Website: apple-inc
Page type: customer-info-address
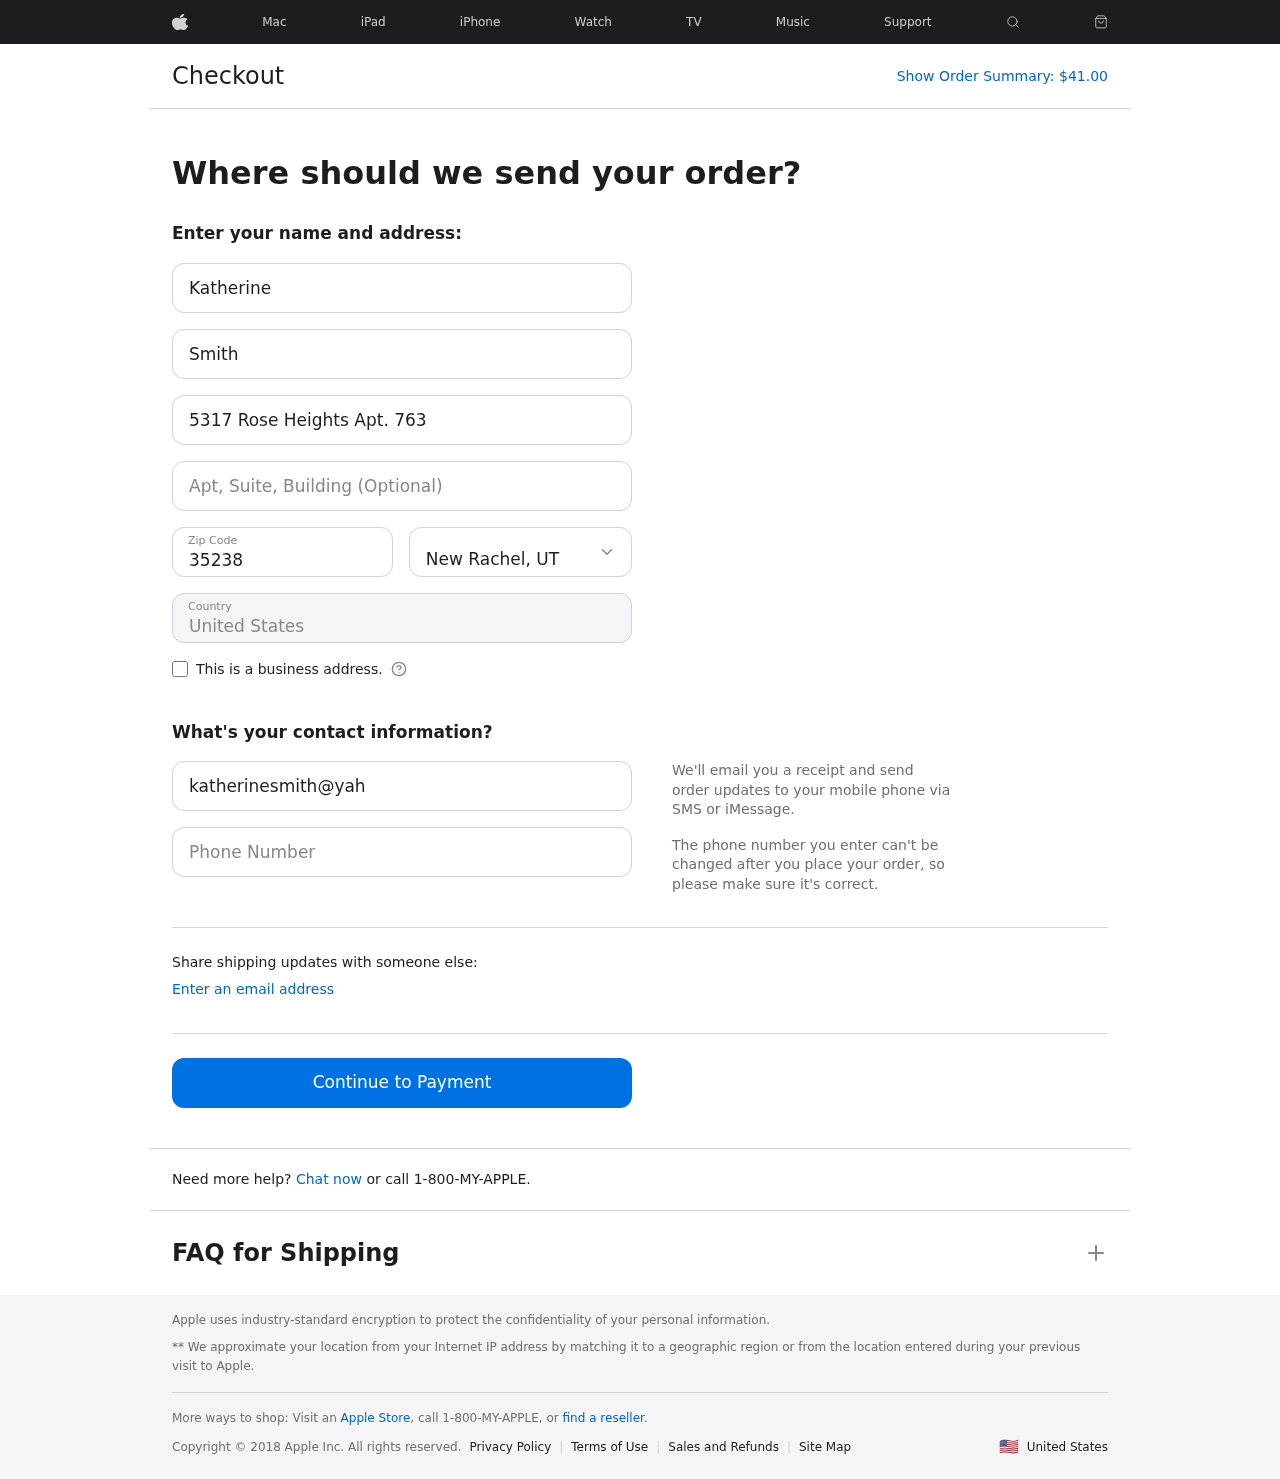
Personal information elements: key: PII_CITY_STATE
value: New Rachel, UT
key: PII_COUNTRY
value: United States
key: PII_EMAIL
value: katherinesmith@yahoo.com
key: PII_FIRSTNAME
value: Katherine
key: PII_LASTNAME
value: Smith
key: PII_PHONE
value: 2166758257
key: PII_POSTCODE
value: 35238
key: PII_STREET
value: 5317 Rose Heights Apt. 763
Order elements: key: ORDER_TOTAL
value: $41.00